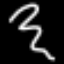
Label: squiggle